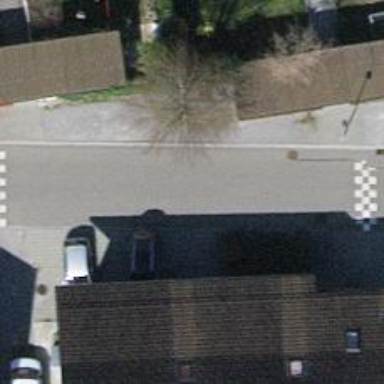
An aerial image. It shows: Traffic calming table.